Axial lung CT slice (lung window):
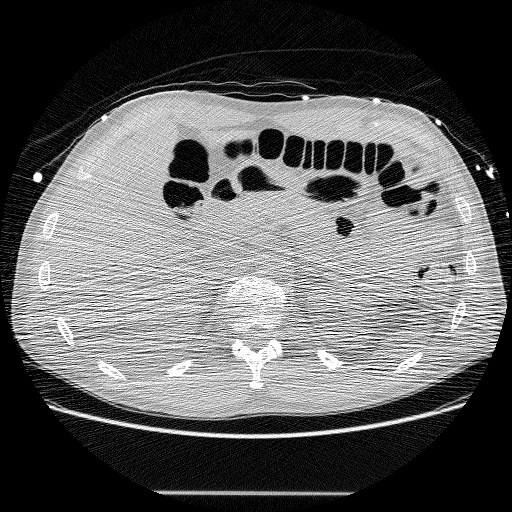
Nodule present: no